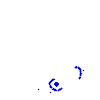
Particle: kaon